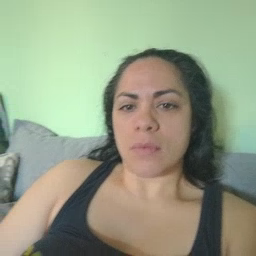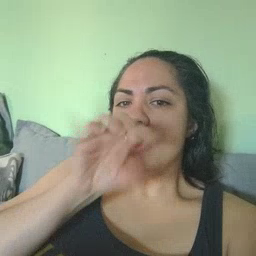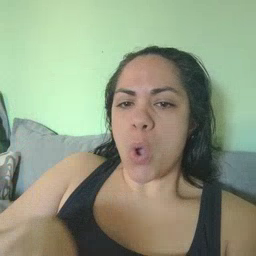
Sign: blow